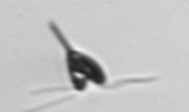
Label: Pyramimonas_longicauda